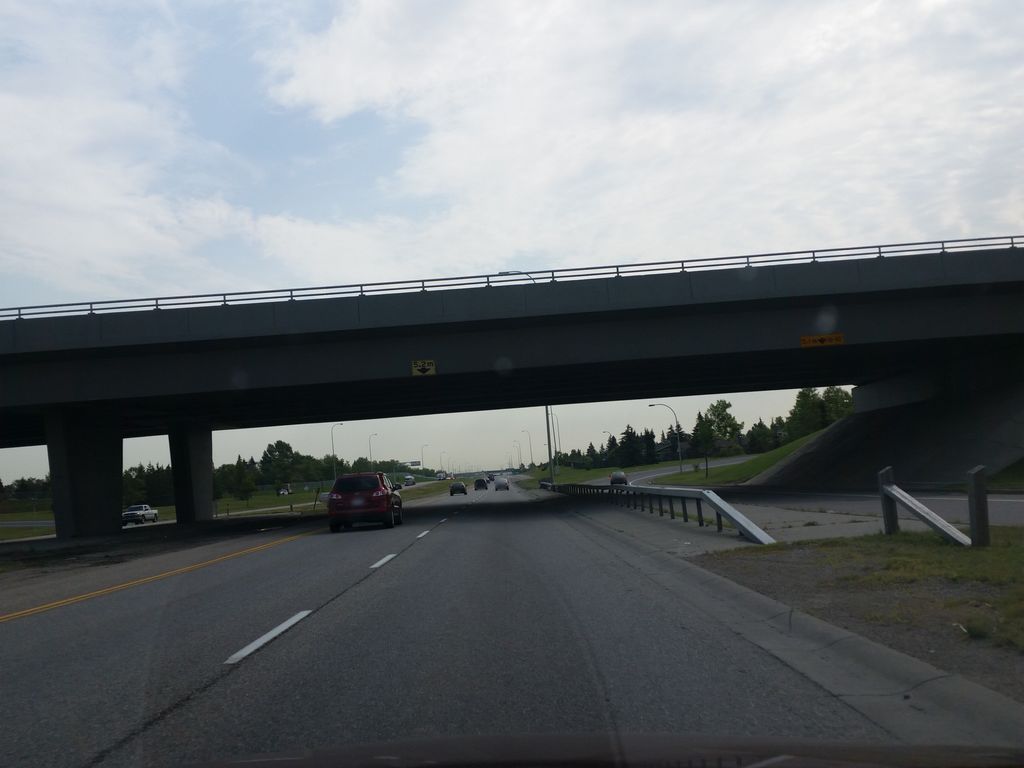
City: calgary